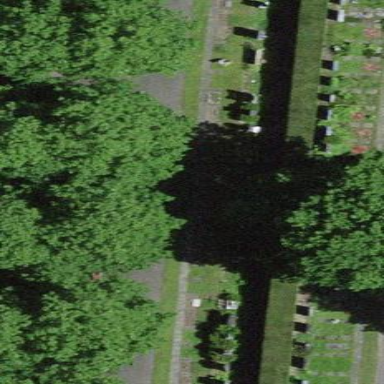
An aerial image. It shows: Graveyard.